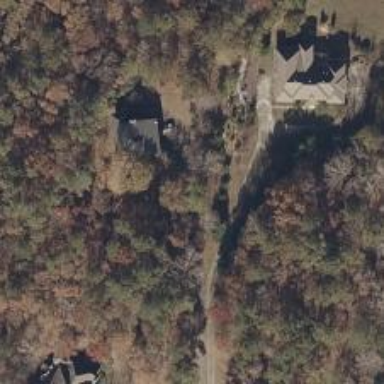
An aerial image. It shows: Driveway.